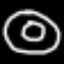
Label: donut